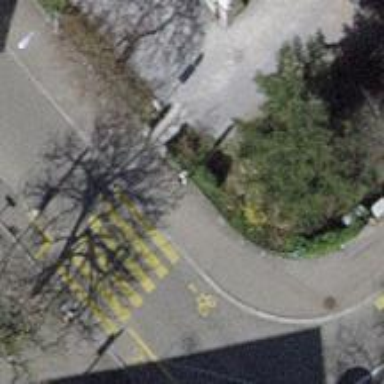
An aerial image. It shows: Kerb serving as barrier.